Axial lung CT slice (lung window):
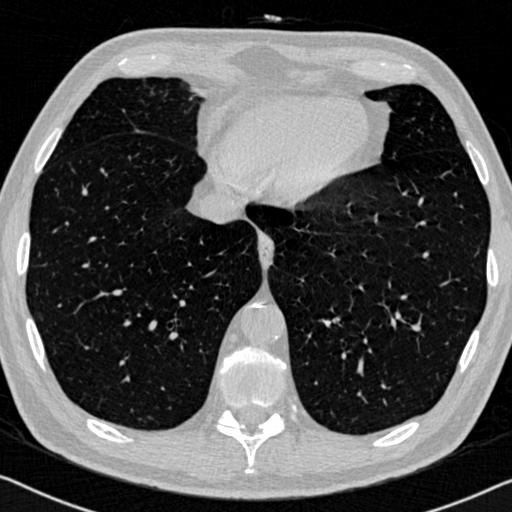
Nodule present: no